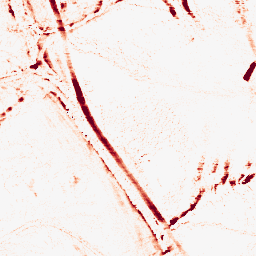
Category: morphological
Decomposition family: morphological_ellipse
Decomposition parameters: operation: opening
width: 5
height: 10
Upsampling method: bicubic
Upsampling parameters: scale: 2
Upsampling scale: 2